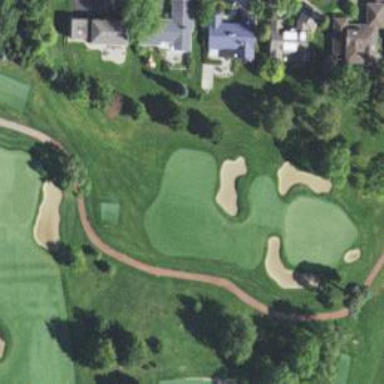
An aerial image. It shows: Well-maintained grassy golf fairway for the sport of golf.